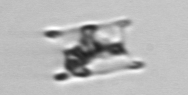
Label: Eucampia